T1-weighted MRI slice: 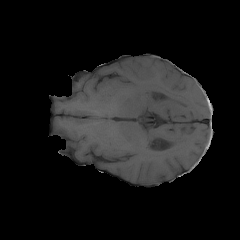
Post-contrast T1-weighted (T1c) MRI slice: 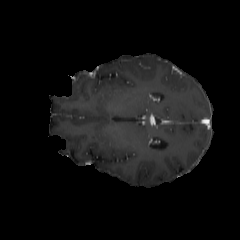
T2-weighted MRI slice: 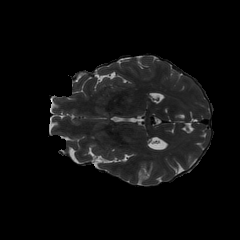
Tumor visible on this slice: no